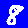
Digit: 8